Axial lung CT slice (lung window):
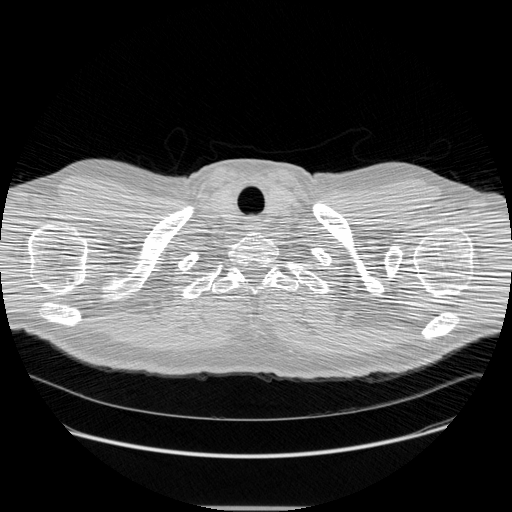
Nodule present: no